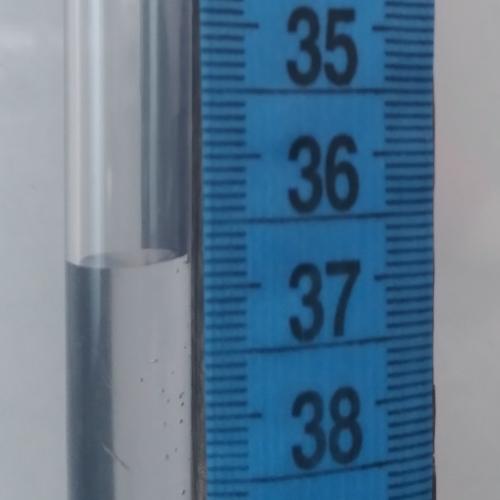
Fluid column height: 36.8 cm